Question: I am in need to see if the following is possible. I have a current top 10 chart that displays the sales for the top ten stores. I am being tasked with adding functionality to address individual store goals.
What I need to know is if Highcharts will allow me to show the current column for the store and then somehow (preferably with an overlapping column) goal percentage.
As an added kick is it possible to do this from an HTML table? If not I'll have to figure out how to convert my current set up to load it with data.
Image shown for greater clarity.

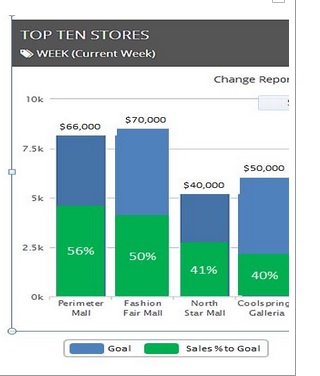
Answer: Yes, it's possible, but you can't mix percentage values with true values - just calculate percents to value.
To get overlapped columns, set 'grouping: false' see <URL>.
And for HTML table.. use official plugin for Highcharts to get this done, see demo: <URL>